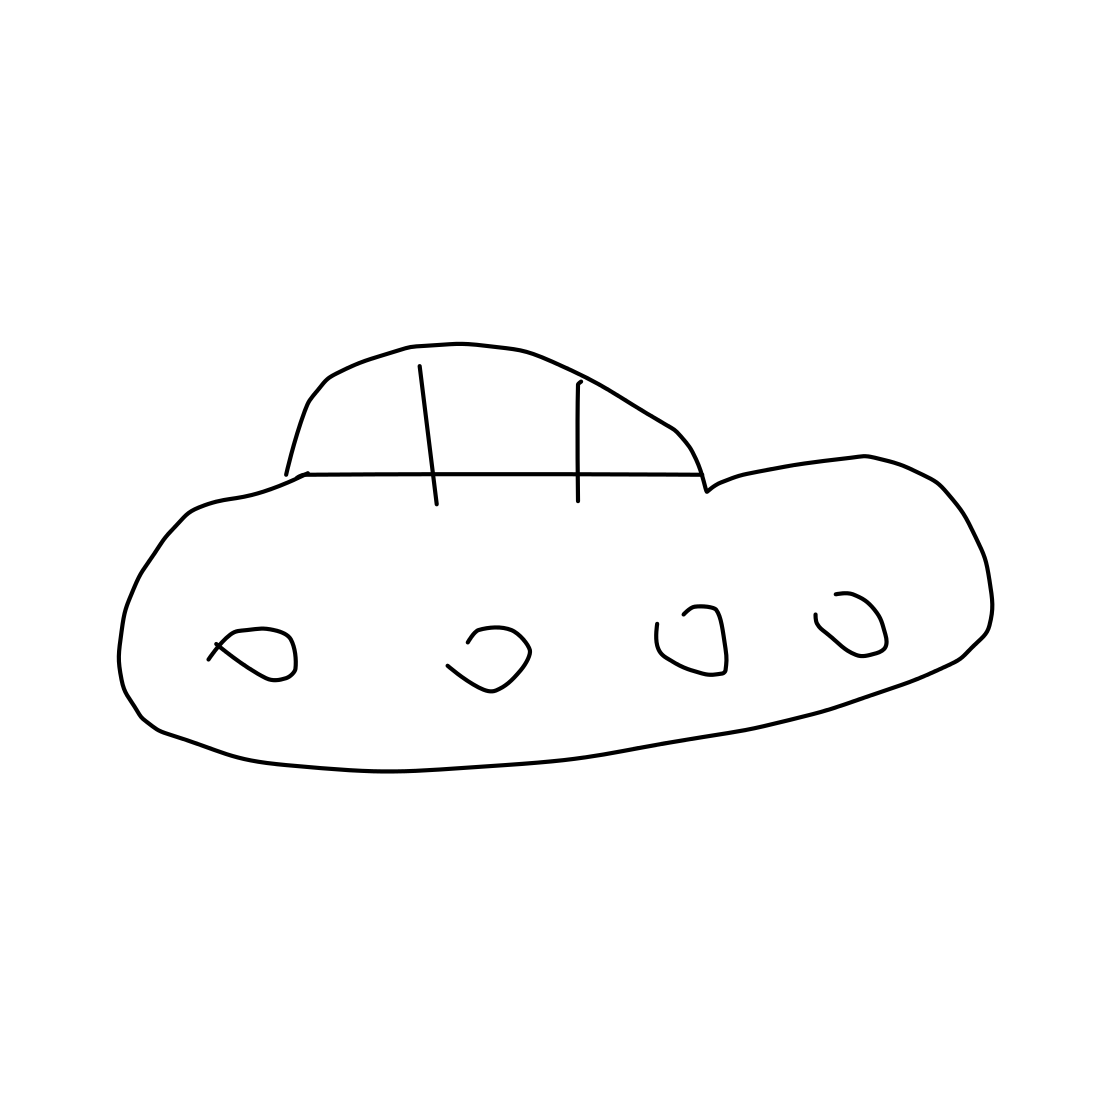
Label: flying saucer